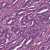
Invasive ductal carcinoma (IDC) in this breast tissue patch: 1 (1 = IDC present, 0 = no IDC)